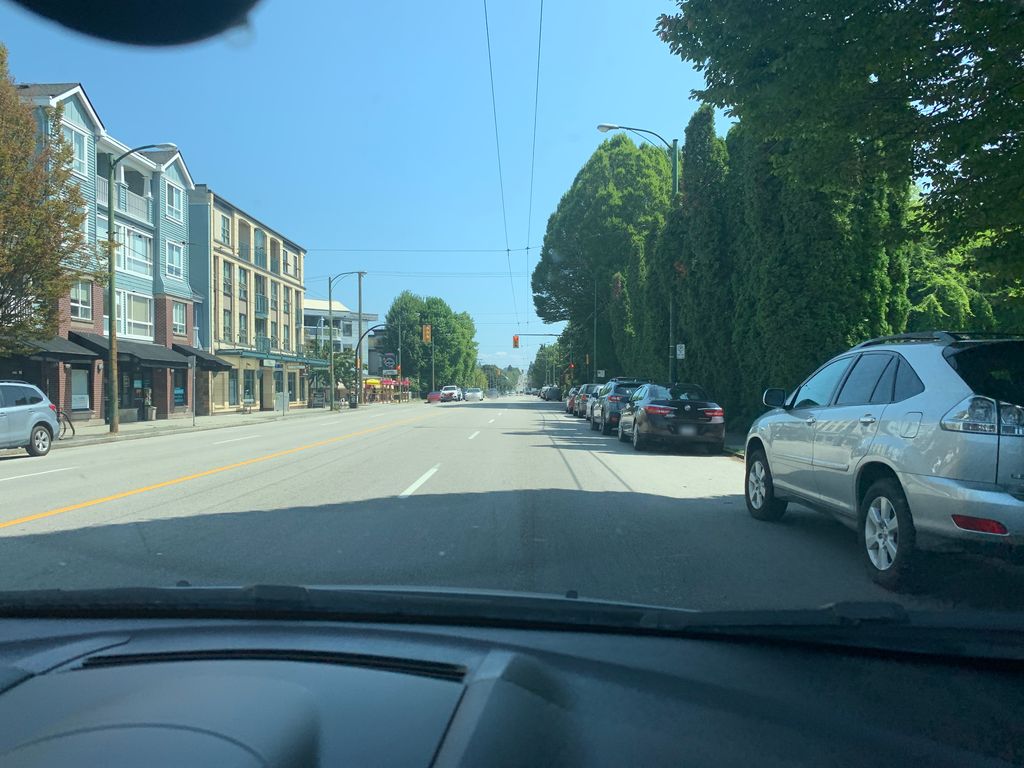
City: vancouver